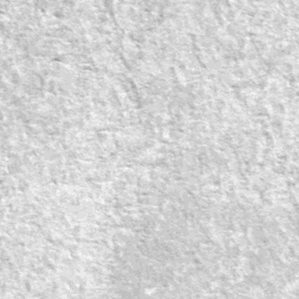
Label: frost